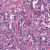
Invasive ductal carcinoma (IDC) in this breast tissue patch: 1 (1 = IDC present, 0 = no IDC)